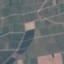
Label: PermanentCrop